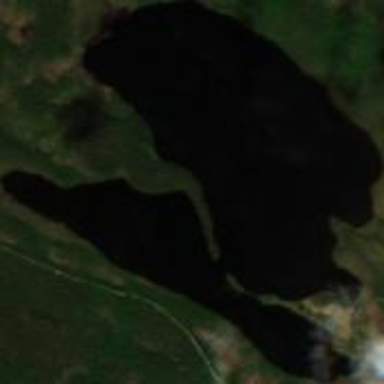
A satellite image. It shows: Serene lake surrounded by nature.